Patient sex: M
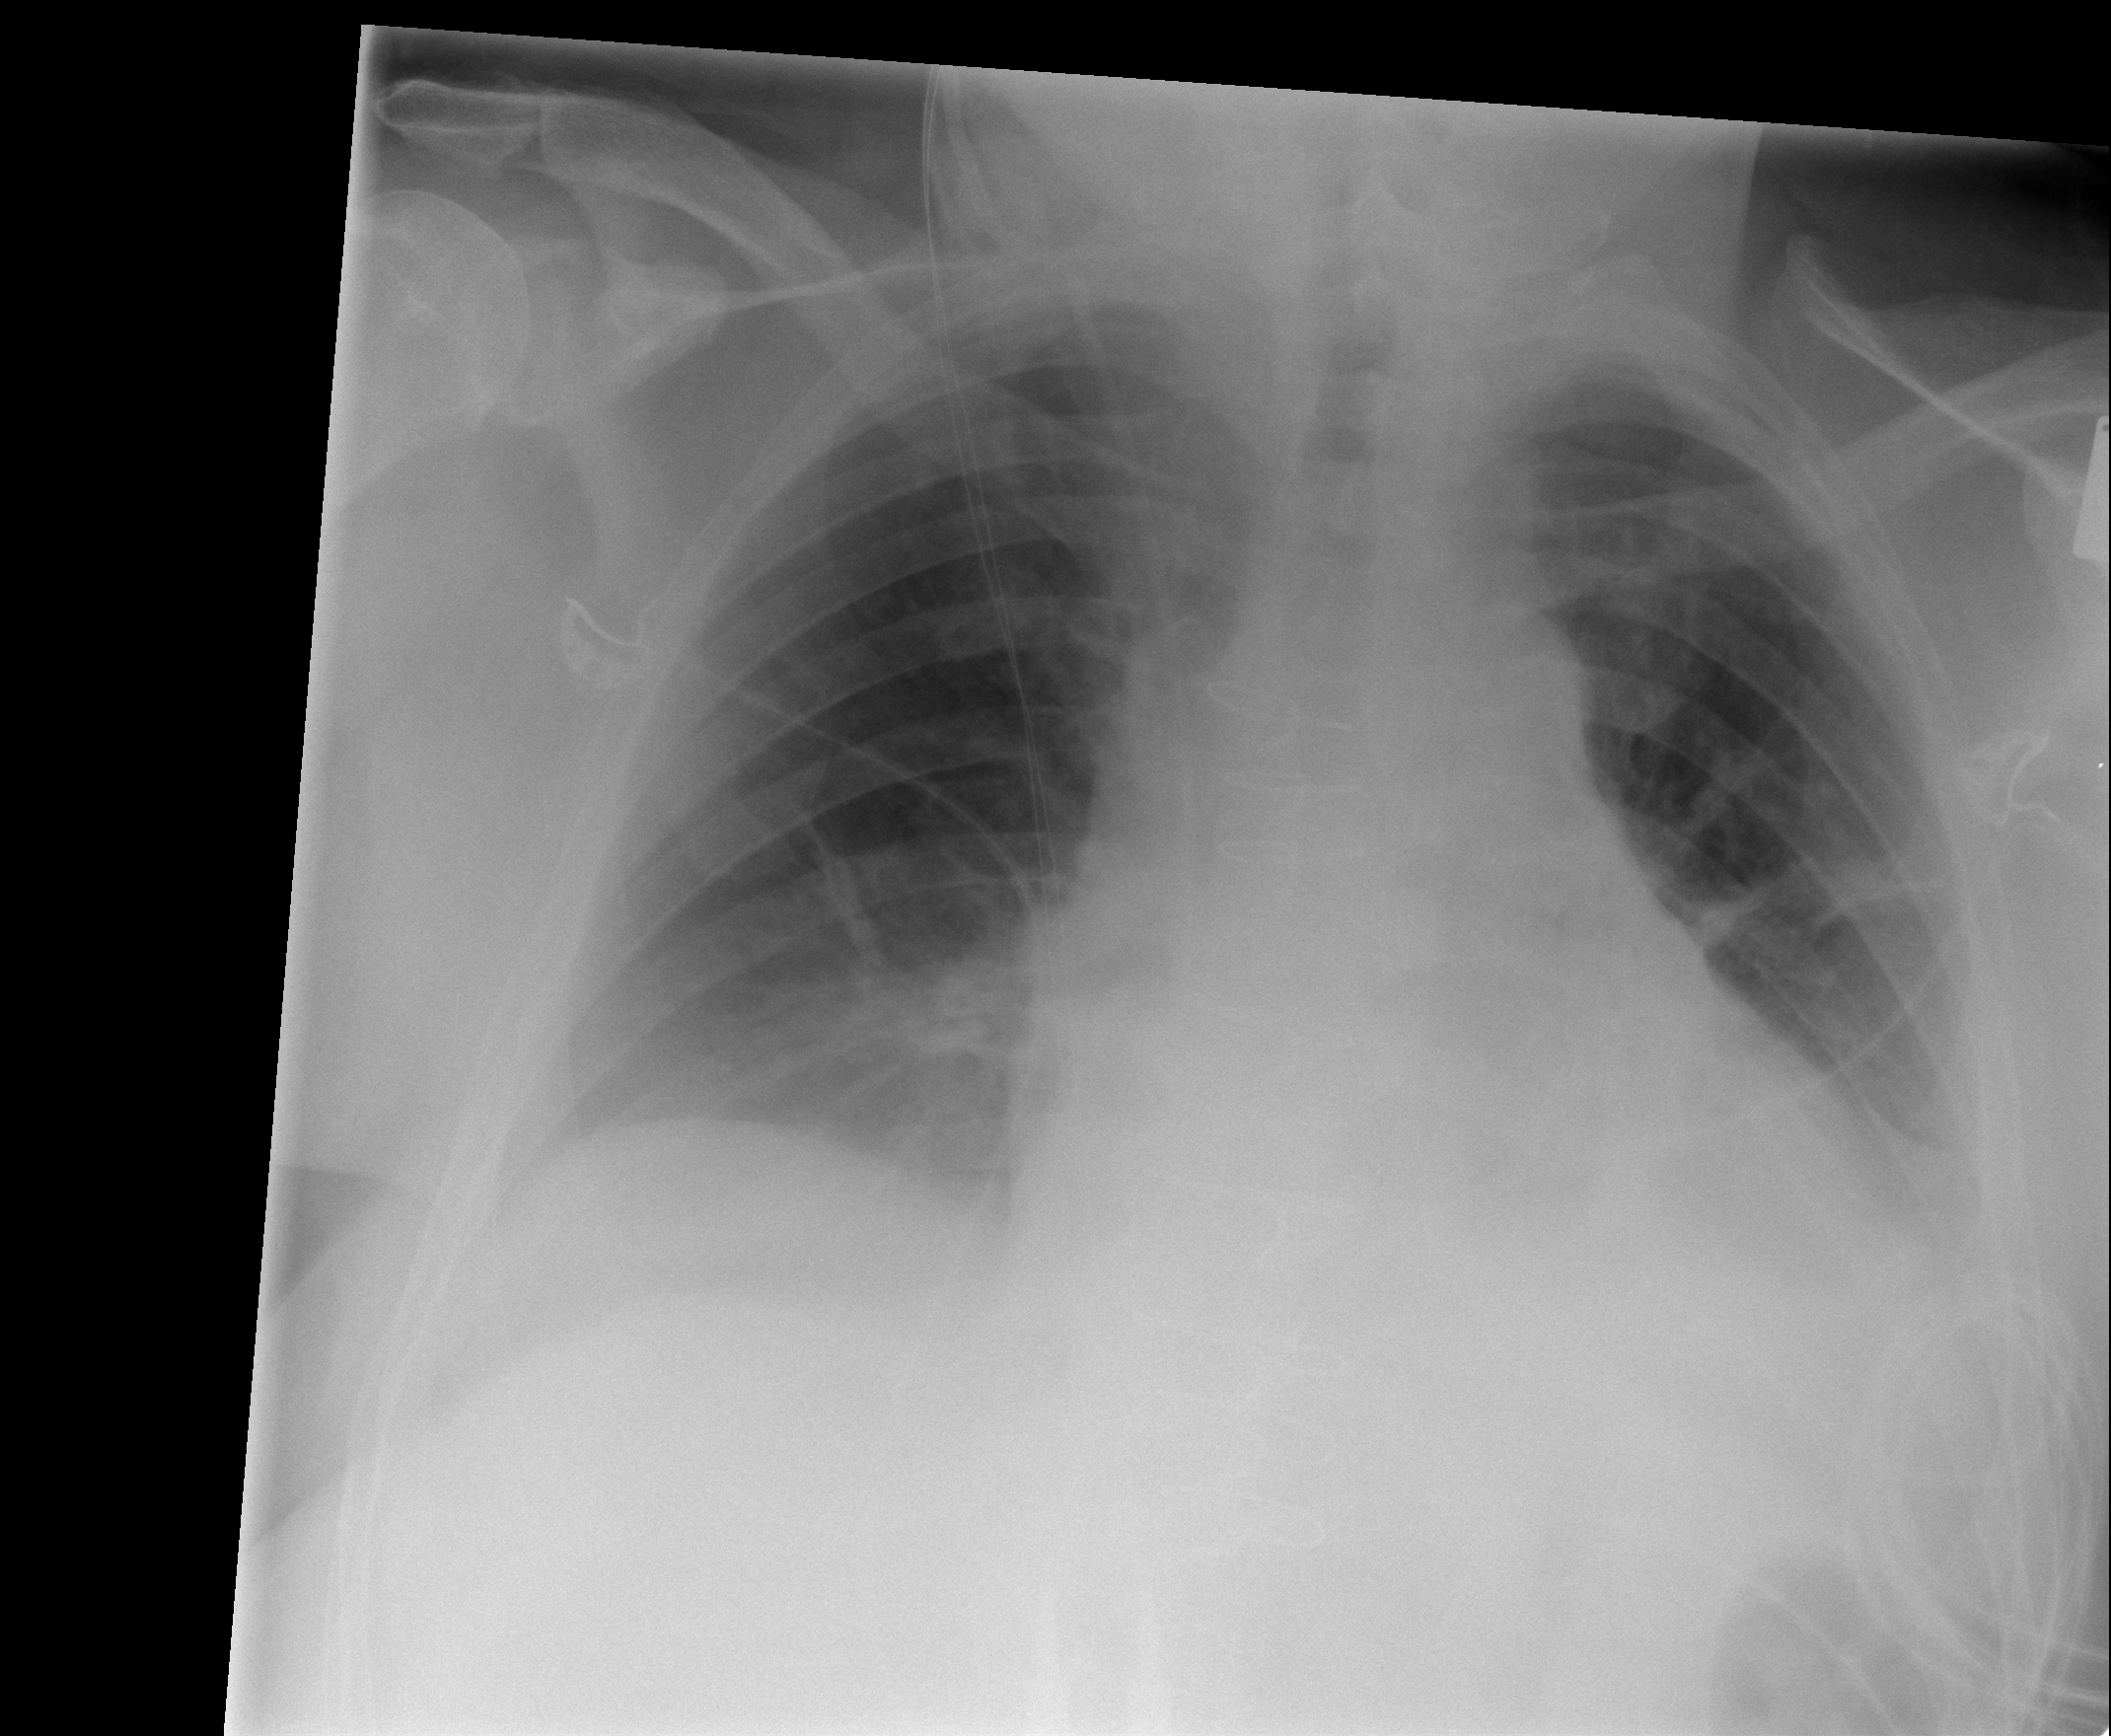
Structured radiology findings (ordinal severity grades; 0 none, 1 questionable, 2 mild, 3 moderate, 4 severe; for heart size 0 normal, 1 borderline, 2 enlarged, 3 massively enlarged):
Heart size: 2
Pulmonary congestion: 1
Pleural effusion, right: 2
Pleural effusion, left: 2
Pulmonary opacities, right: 0
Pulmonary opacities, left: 0
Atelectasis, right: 2
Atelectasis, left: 2